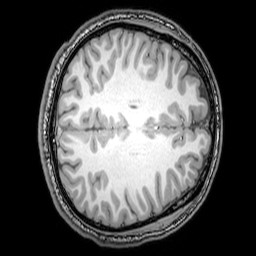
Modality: T1w
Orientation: axial
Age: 22
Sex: male
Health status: healthy
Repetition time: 0.081 s
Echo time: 0.037 s